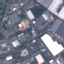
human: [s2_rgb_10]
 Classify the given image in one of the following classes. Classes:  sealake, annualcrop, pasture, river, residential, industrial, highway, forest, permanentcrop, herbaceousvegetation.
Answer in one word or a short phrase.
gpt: Industrial